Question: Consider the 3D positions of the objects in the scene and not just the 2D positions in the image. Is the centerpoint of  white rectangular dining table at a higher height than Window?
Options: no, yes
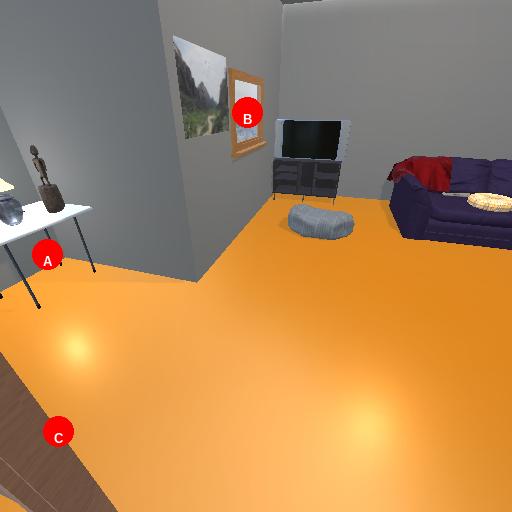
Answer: no